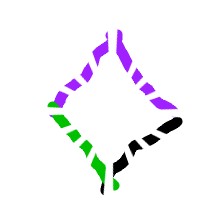
Shape: rhombus